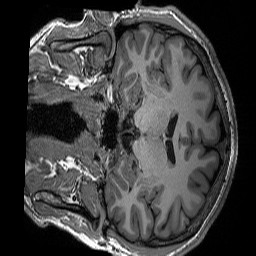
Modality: T1w
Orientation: coronal
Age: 32
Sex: male
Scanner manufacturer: siemens
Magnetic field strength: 3 T
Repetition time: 2.3 s
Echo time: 0.00298 s